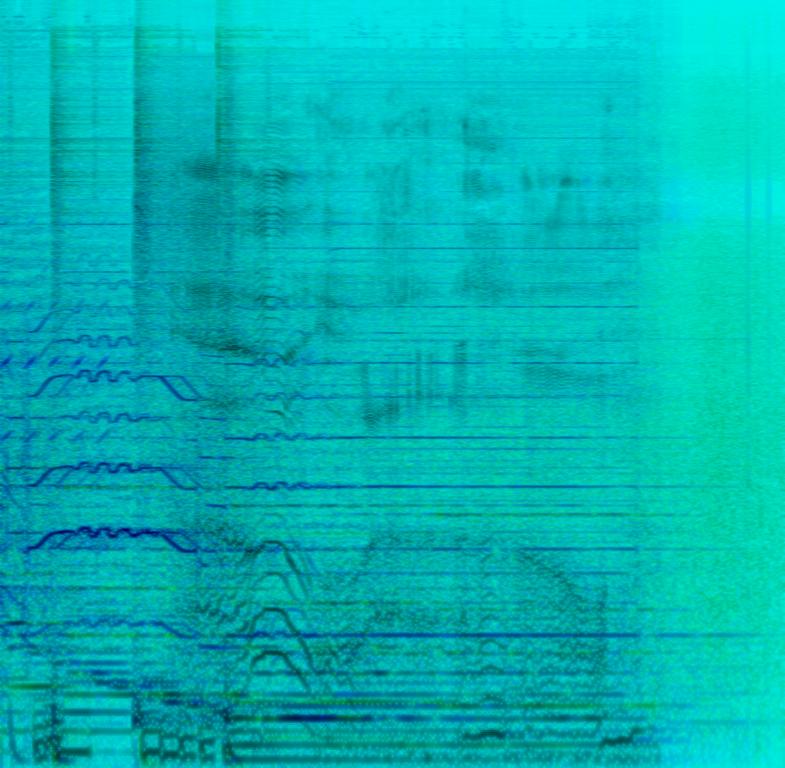
This is a comedy music piece. There is a male vocalist at the forefront singing half-heartedly with tongue-in-cheek mannerisms. There is a keyboard playing the main theme joined by an electric guitar. There is a bass guitar in the background. An acoustic drum beat provides the rhythm. There is a sarcastic atmosphere in the piece. This piece could be used in the background of funny videos.